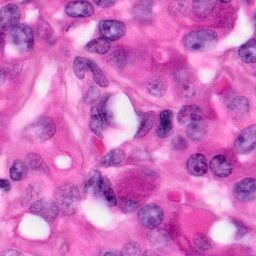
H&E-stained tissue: Pancreatic